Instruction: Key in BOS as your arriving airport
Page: home
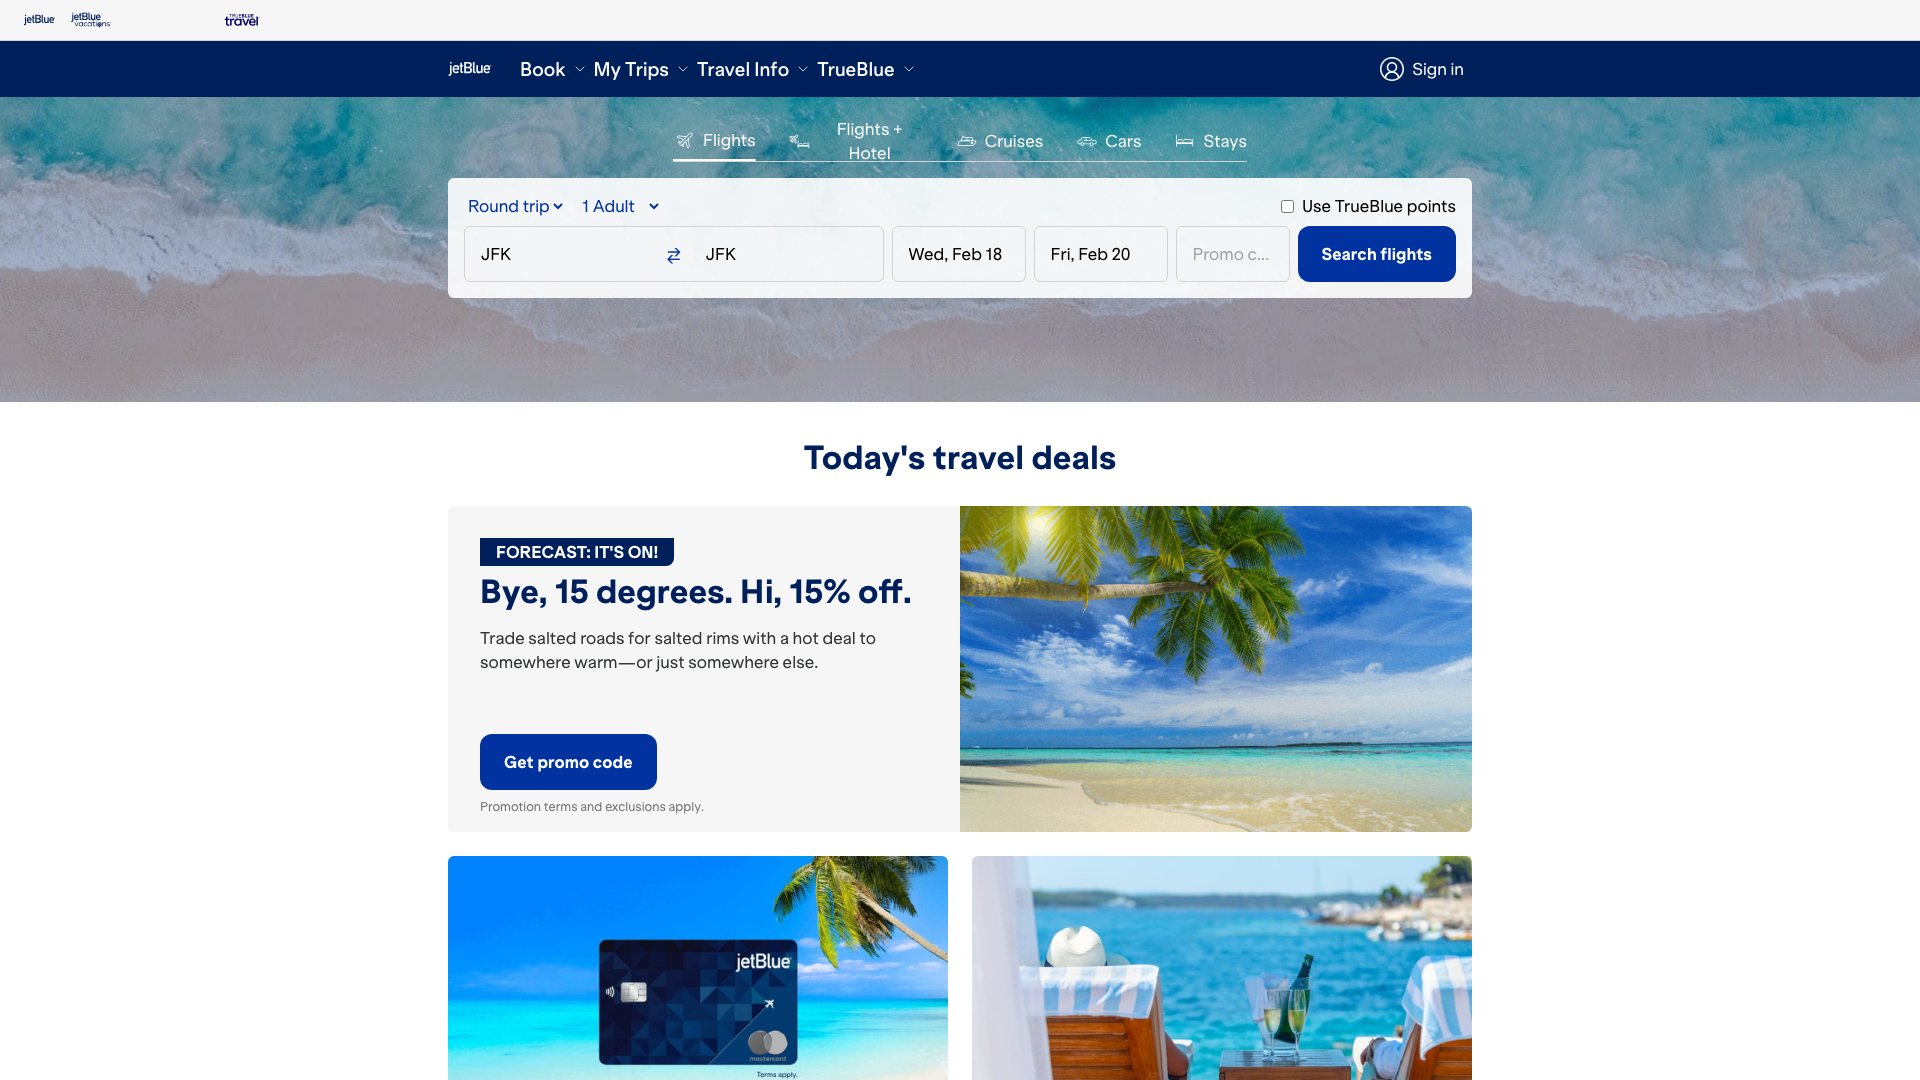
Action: type